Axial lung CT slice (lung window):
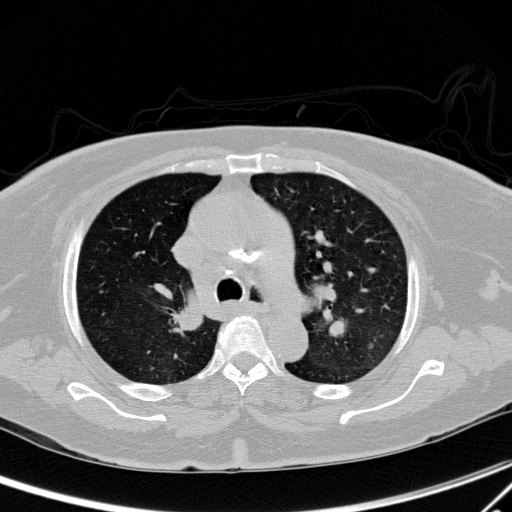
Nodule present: yes
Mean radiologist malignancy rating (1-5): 2.5